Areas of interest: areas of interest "Sport and cultural"
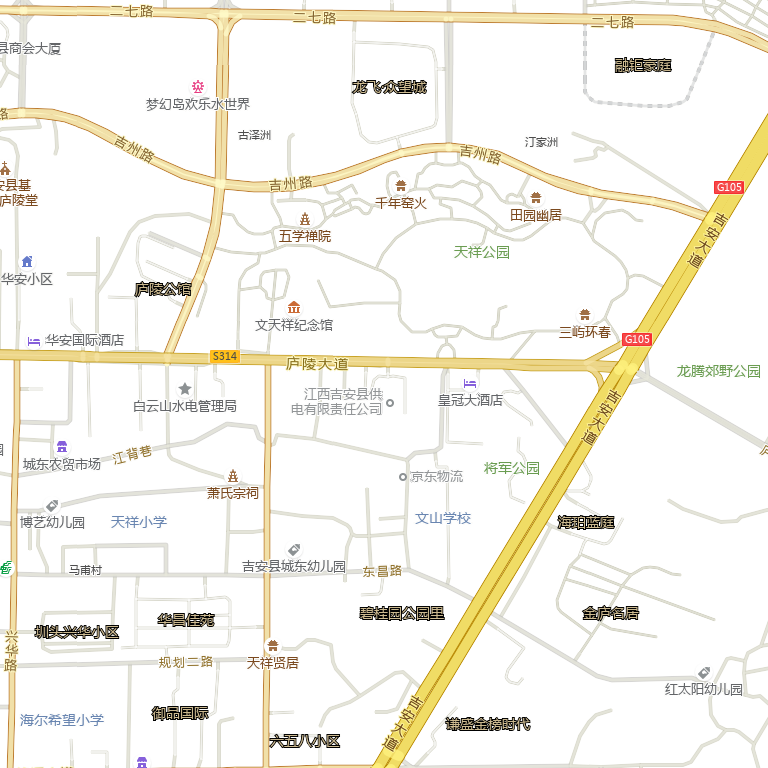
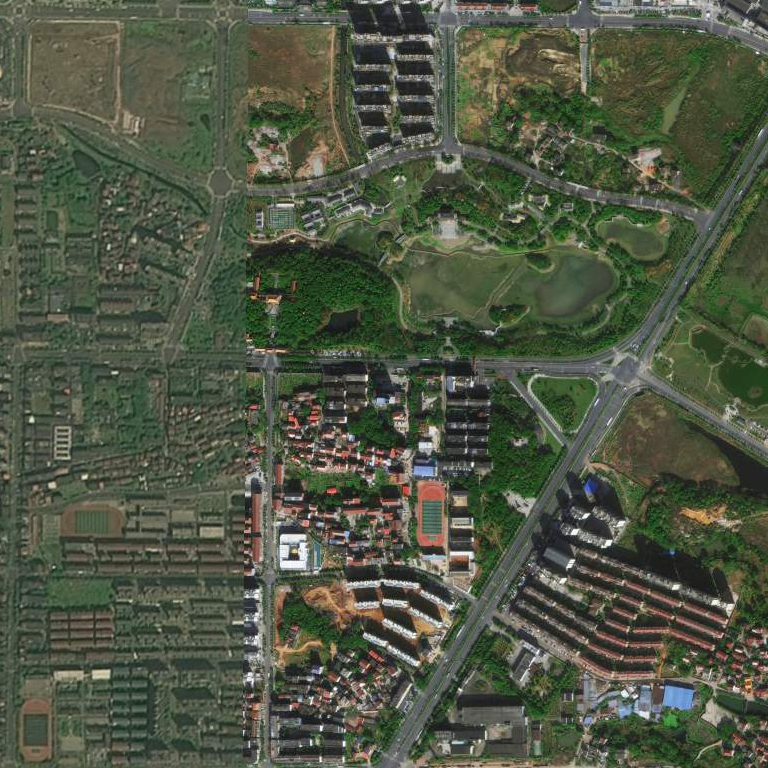